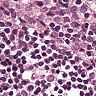
Metastatic tissue present: yes